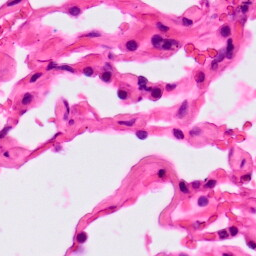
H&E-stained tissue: Lung